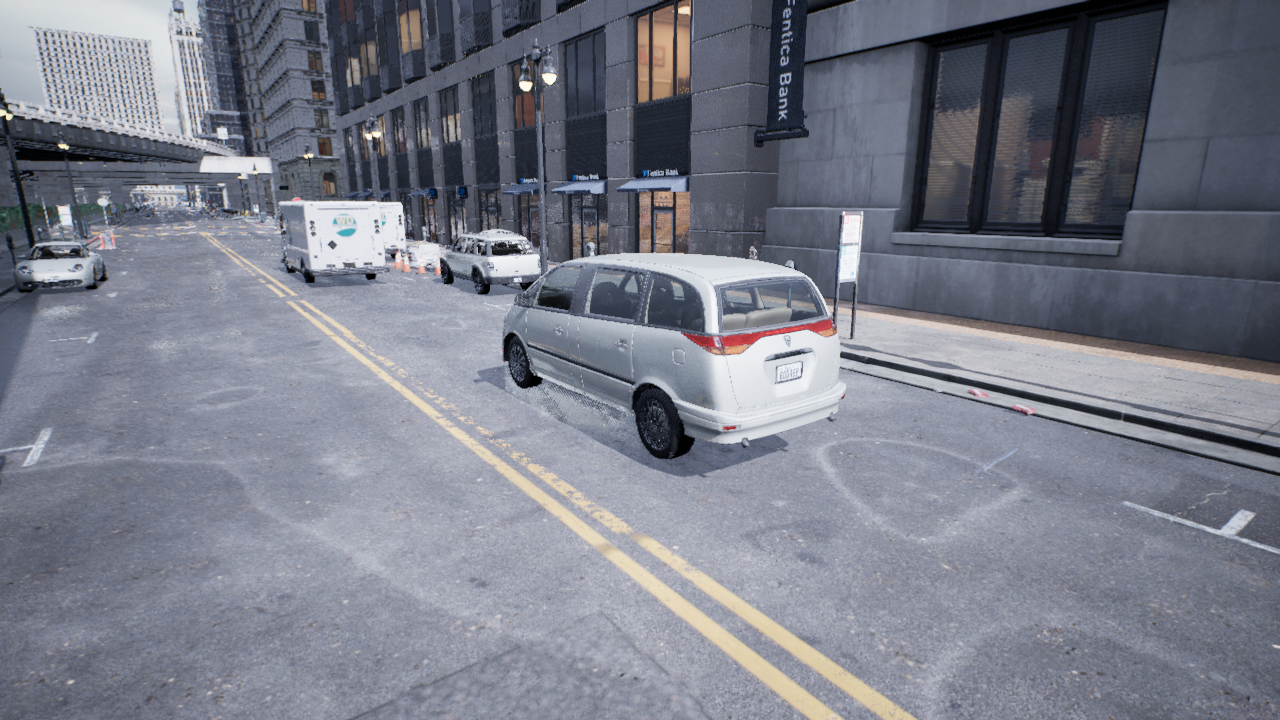
Venue: downtown
Lighting: overcast
Vehicle rig: minivan